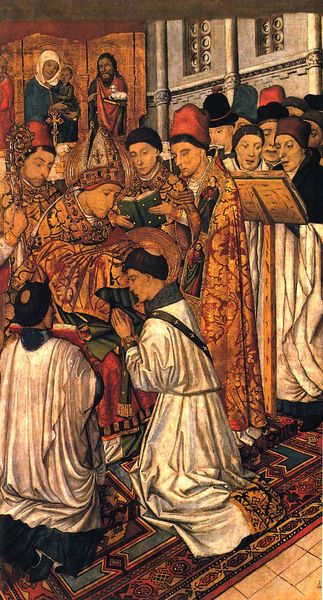
Titel: Vinzenz-Altar aus der Pfarrkirche Sarriá
Standort: Sarriá (EU - E)
Institution: Barcelona, Museo de Arte de Cataluna
Schlagwörter: blau, hand, weiß, grün, menschen, fenster, hut, hüte, mund, männer, schmuck, haus, rot, haube, ornament, teppich, versammlung, architektur, hände, häuser, kirche, gewand, gold, gewänder, kind, personen, gesang, bücher, küssen, perspektive, stab, kutter, bischof, papst, lesen, verzierung, buch, kreuz, knien, mäntel, beten, gebet, pfarrer, lieder, singen, jesus, andacht, messgewand, priester, segen, segnen, segnung, ehrerbietung, geistliche, mitra, mönche, lesepult, heilige, verehrung, maria, madonna, christen, christentum, josef, ornat, roben, tonsur, bischofsstab, gewandt, küsse, pabst, ambo, wändr